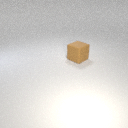
large brown rubber cube